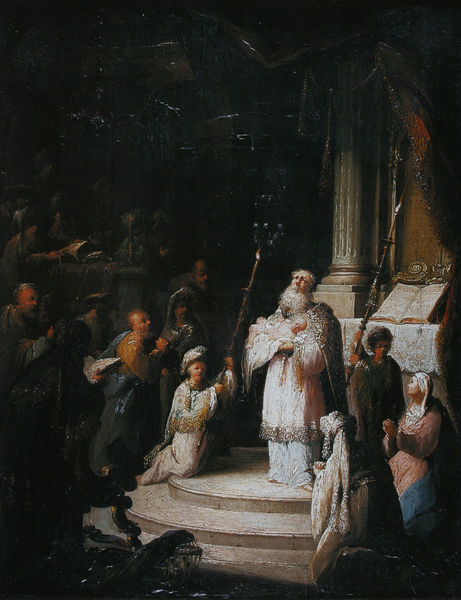
Titel: Darbringung Christi im Tempel
Künstler: Johann Georg Trautmann
Standort: Mainz
Institution: Landesmuseum
Schlagwörter: blau, dunkel, feuer, mann, rubens, schatten, vogel, weiß, frauen, menschen, braun, femmes, frau, hell, kleid, licht, männer, pastell, schwarz, säule, säulen, rot, leute, bart, arm, barock, bibel, falten, rembrandt, silber, sockel, spitze, hände, vorhang, öl, kirche, gewand, gold, mantel, stehend, kind, mutter, saum, hellblau, stab, treppe, treppen, bischof, papst, homme, kerzen, stufe, stufen, podest, junge, knie, escalier, interieur, schmutz, buch, dom, noir, knien, beten, gebet, darstellung, altar, kapitell, talar, prister, stäbe, jesus, christlich, knieend, andacht, gottesdienst, knieen, knieende, messdiener, messe, priester, chor, mönch, diagonale, dreck, dienser, historiengemälde, predigt, erscheinung, heiliger, mönche, könige, tempel, heilige, speer, speere, dorisch, erleuchtung, taufe, anbetung, fackel, ungeheuer, sakral, säugling, monster, weihnachten, colonne, fackeln, eglise, christ, weihen, albe, altardecke, buc, wandlung, eucharistie, hommes, historien, lanzenträger, autel, mannb, windeln, priere, ersdcheinung, lichtkontraste, meßbuch, meßdienser, pretre, foule, prier, kneien, rede erhaben hell-dunkel pathos, vorstellung im tempel